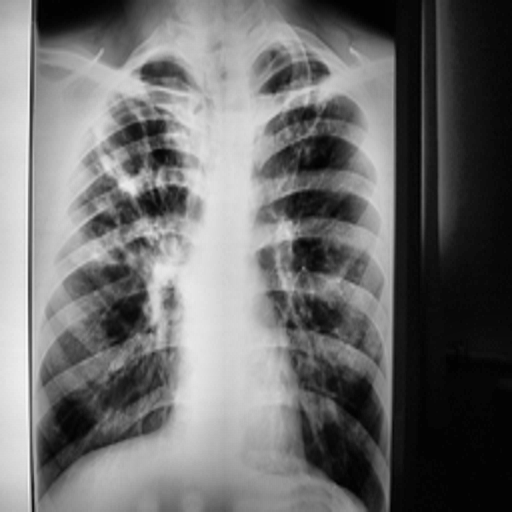
Finding: TUBERCULOSIS